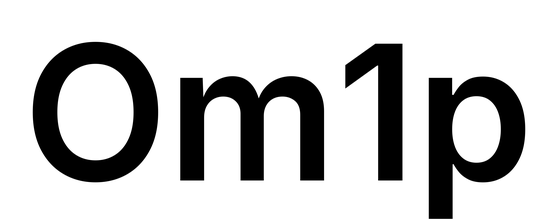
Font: Inter_SemiBold